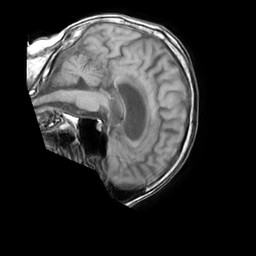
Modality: T1w
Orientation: sagittal
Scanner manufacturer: philips
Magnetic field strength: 1.5 T
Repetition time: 0.1848 s
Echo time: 0.001833 s